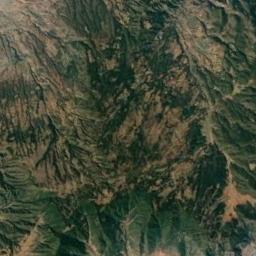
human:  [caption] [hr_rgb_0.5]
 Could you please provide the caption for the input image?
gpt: Thirty percent of the area on this mountain is covered by vegetation .

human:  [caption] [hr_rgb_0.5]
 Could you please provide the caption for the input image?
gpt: The folded mountain consists of some ridges and valleys and is covered with some vegetation .

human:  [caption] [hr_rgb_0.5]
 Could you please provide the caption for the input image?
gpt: There is the mountain of uneven .

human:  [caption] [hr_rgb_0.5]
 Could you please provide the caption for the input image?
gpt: The mountain is full of bare land with some green plants .

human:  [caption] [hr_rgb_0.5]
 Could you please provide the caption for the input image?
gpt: There are some ridges on the green and brown mountain .